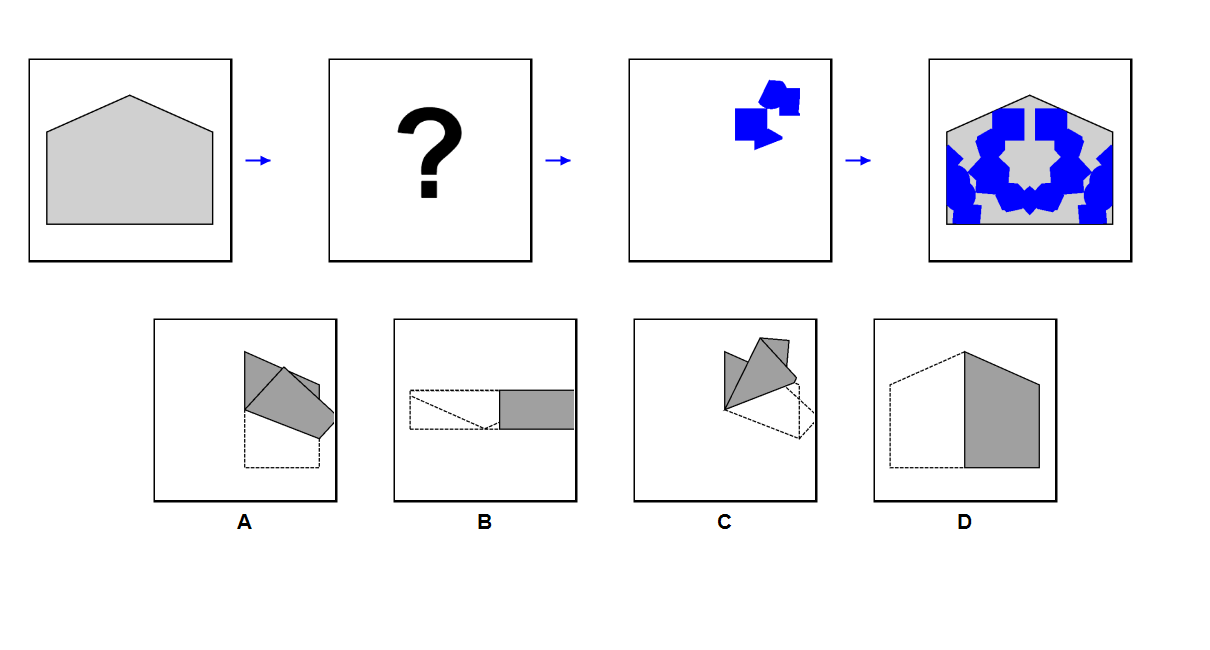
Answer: B